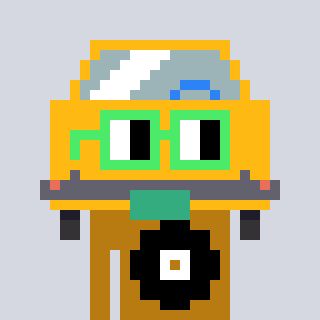
a pixel art character with square light green glasses, a taxi-shaped head and a gold-colored body on a cool background